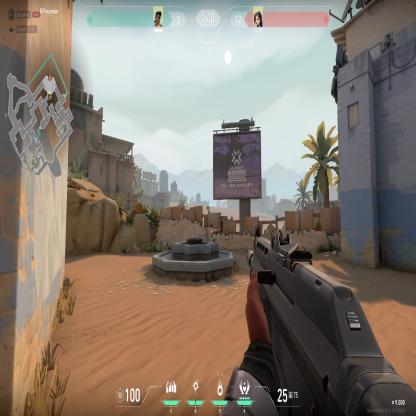
Label: enemy